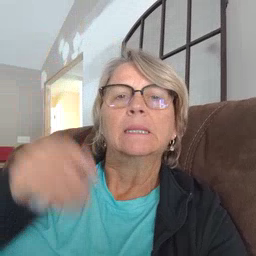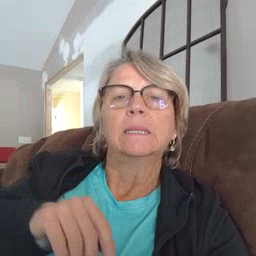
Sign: hat